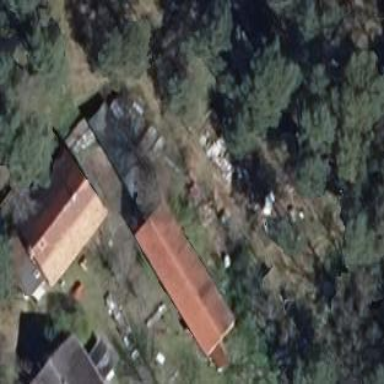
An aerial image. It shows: Gabled house with the roof oriented along the building.